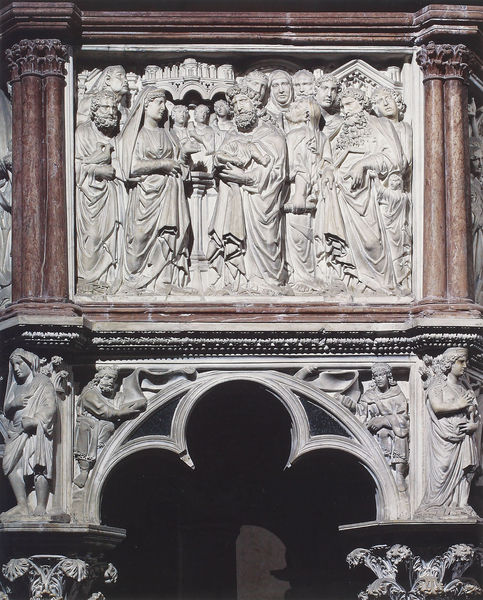
Titel: Kanzel
Künstler: Niccolò Pisano
Standort: Pisa, Baptisterium (EU - I - Toskana)
Schlagwörter: blätter, mann, frauen, menschen, frau, grau, kleid, marmor, männer, säule, säulen, tür, dach, tier, bart, falten, stein, kirche, sonne, gewand, skulptur, relief, farbig, bogen, dächer, pilaster, figuren, rundbogen, bildhauerei, plastik, tor, foto, eingang, arkade, torbogen, dom, tauben, kathedrale, fries, kanzel, christus, baldachin, schriftrolle, tempel, maria, madonna, josef, römisch, kapitel, maßwerk, arkanthus, dreipass, spruchband, heilige, kapitell